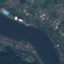
Land use / land cover: River